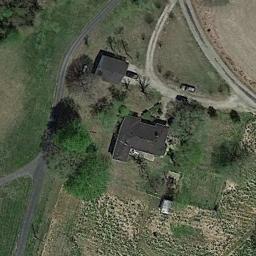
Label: sparse_residential